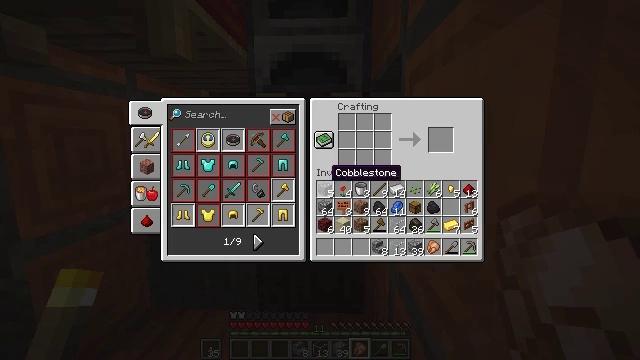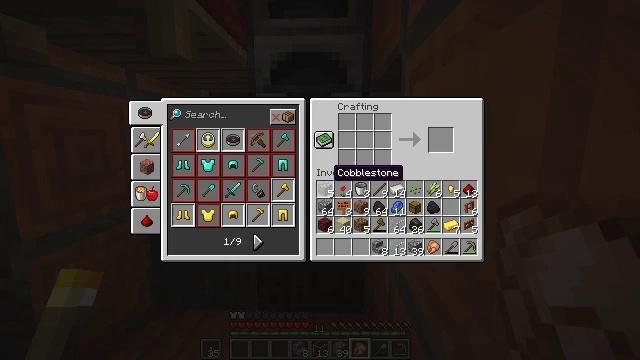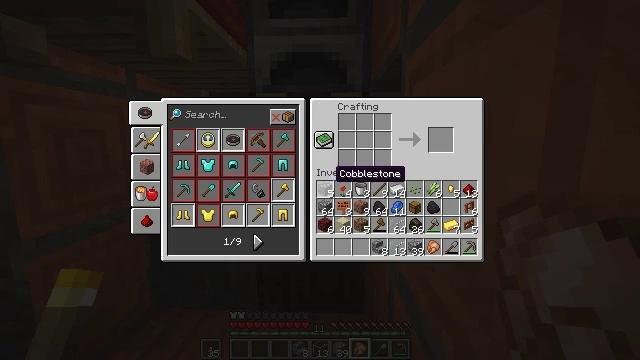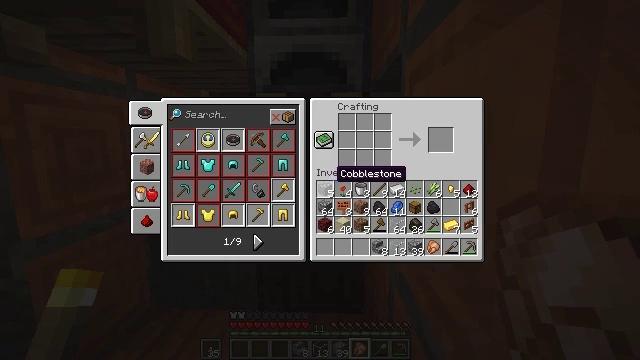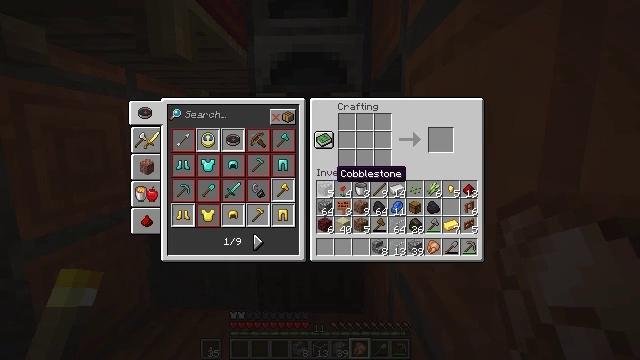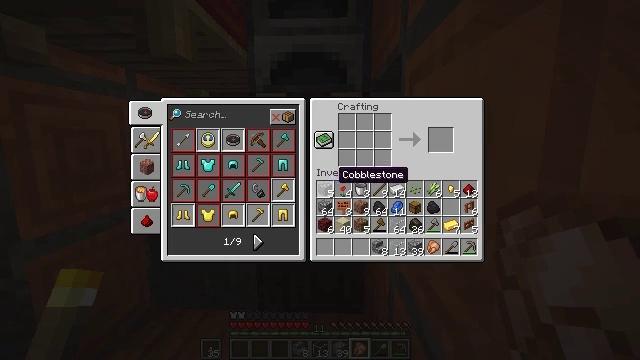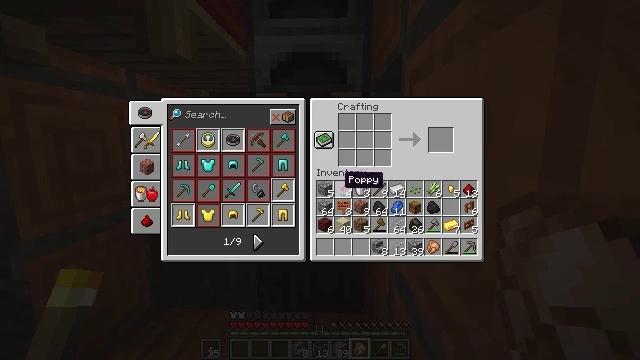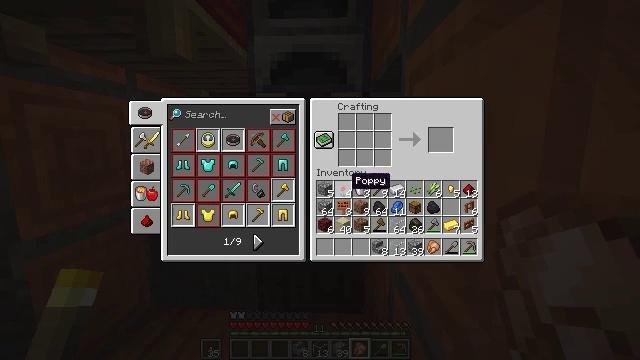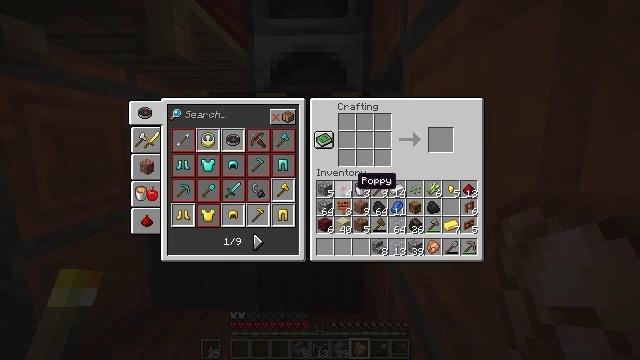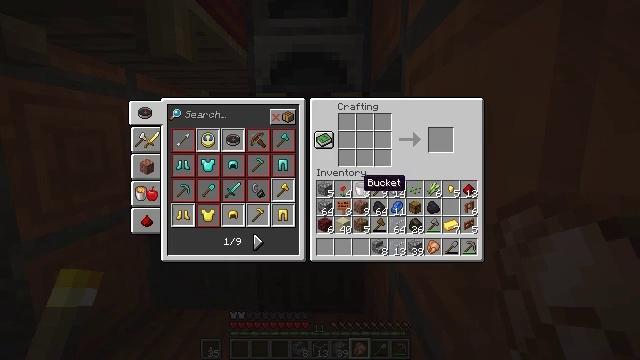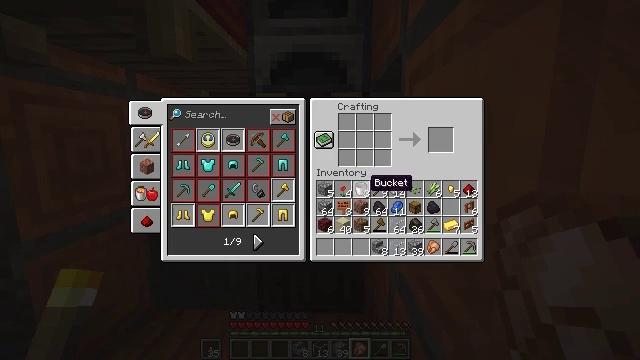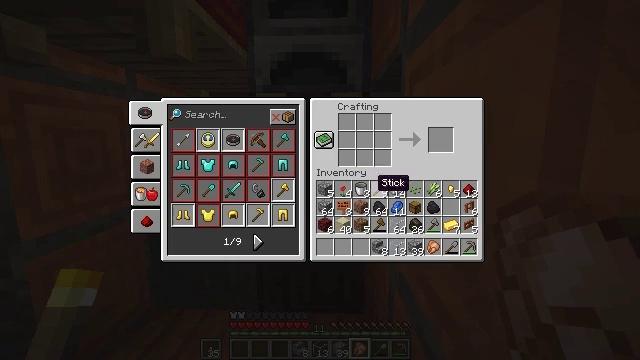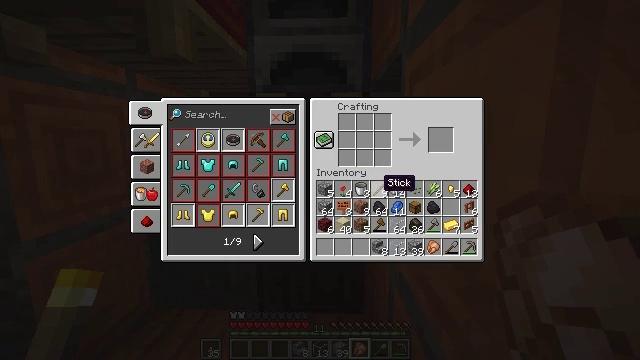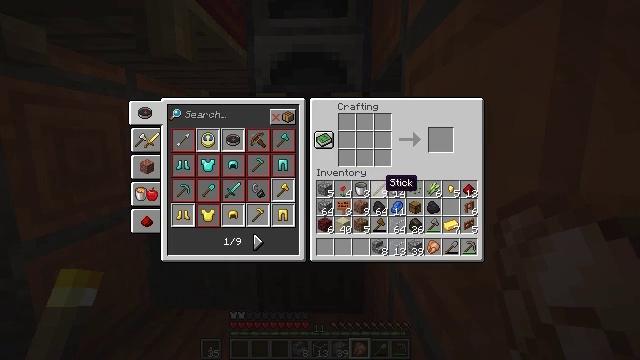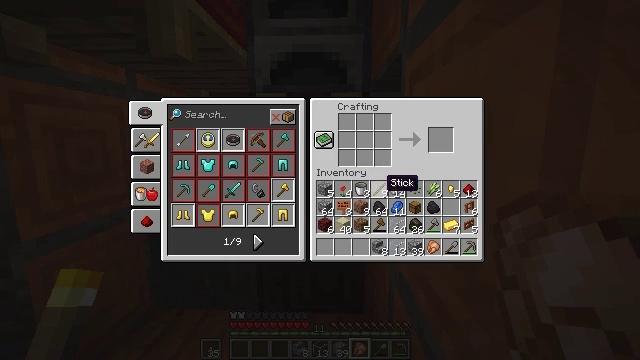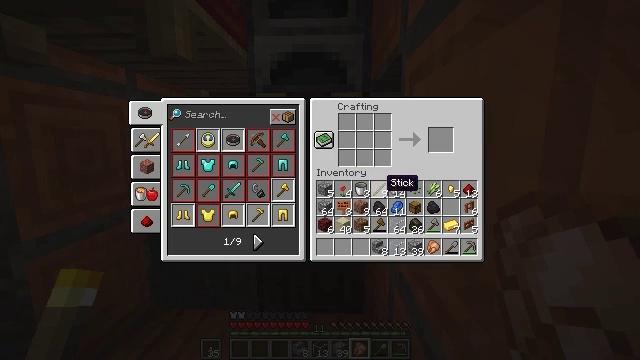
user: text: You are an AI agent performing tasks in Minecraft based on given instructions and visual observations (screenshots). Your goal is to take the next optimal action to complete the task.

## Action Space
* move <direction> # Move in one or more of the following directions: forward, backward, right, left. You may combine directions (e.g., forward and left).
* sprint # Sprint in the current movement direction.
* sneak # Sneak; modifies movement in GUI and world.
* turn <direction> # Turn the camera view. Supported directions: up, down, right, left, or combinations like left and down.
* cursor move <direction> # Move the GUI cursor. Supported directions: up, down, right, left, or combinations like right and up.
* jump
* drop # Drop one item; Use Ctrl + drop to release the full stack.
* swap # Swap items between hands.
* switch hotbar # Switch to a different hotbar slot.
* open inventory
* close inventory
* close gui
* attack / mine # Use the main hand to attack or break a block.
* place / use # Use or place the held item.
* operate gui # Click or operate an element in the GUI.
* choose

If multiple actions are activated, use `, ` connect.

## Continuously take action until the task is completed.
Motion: motion action
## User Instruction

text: Craft a iron axe with sticks and iron ingots.
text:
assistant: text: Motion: no_op
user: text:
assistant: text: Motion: no_op
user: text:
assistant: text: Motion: no_op
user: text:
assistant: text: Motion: no_op
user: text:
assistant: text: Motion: no_op
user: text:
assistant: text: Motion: no_op
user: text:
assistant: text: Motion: cursor move right
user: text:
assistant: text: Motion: no_op
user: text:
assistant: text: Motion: no_op
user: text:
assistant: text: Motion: cursor move right
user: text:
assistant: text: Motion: no_op
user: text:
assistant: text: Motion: no_op
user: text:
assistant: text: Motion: no_op
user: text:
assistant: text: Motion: no_op
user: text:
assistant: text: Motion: no_op
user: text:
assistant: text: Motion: no_op
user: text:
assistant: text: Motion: no_op
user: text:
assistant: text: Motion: no_op
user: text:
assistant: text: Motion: no_op
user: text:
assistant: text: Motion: no_op
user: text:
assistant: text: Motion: no_op
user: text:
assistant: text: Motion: no_op
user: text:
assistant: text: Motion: no_op
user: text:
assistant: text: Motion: no_op
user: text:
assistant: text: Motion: no_op
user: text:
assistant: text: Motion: cursor move left
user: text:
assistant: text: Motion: cursor move left
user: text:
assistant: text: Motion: no_op
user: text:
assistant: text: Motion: no_op
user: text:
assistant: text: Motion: no_op